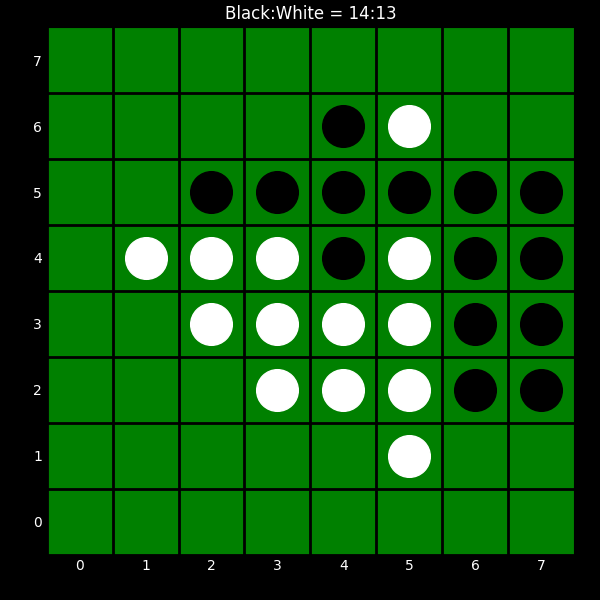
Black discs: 14
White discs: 13